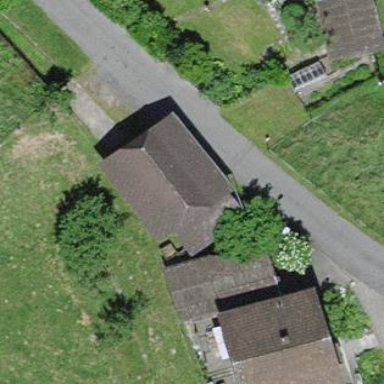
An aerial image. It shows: Rural barn.